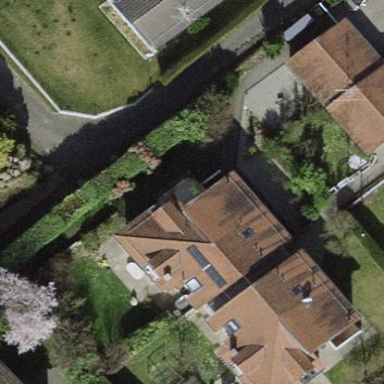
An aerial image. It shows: Garden enclosed by fence.